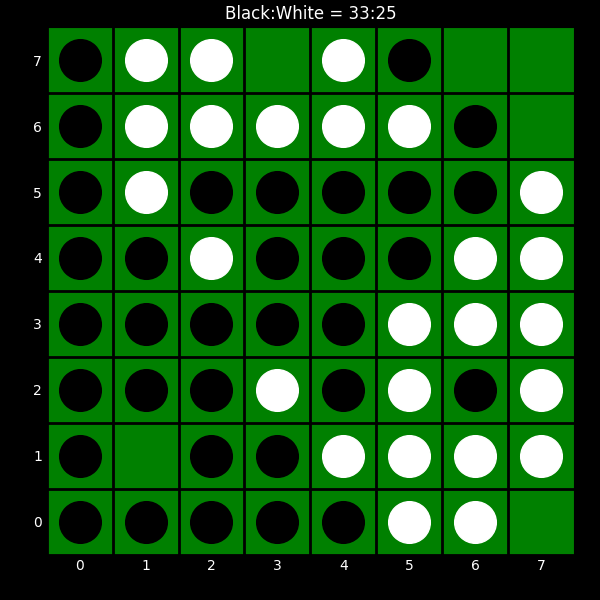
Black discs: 33
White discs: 25